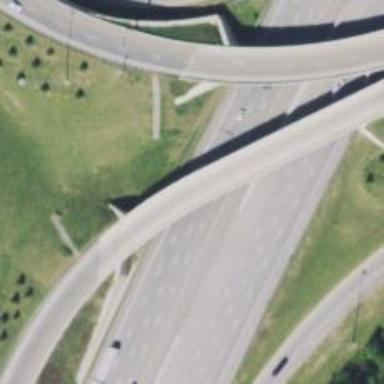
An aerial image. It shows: Bridge on motorway link.